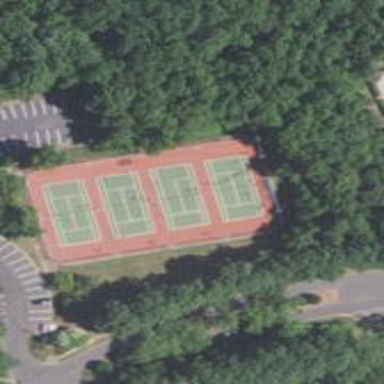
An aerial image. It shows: Tennis court in leisure pitch.